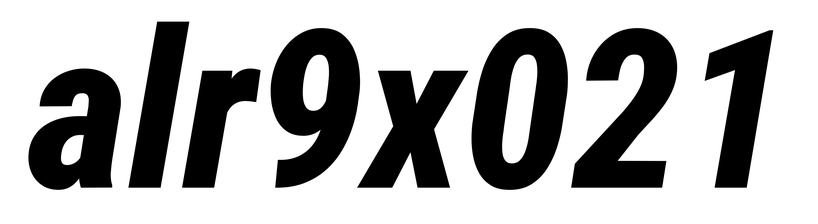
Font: Roboto-Italic_Condensed_ExtraBold_Italic